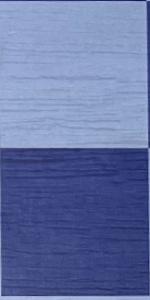
Label: Empty